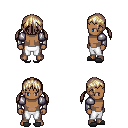
a pixel art fantasy rpg character, male body template, human, dark skin, steel arm armor, white pants, white blonde twin-tailed hairstyle, gray slippers, four views (front, back, left, right), 2x2 character sprite sheet, small pixel art, hard edges, no anti-aliasing